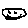
Label: smiley face